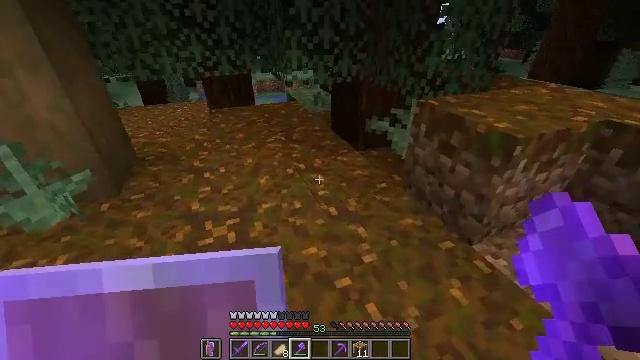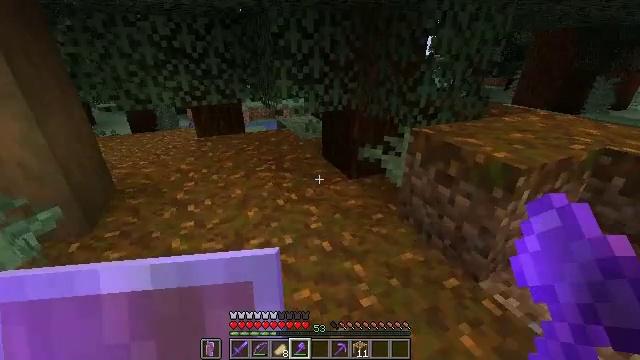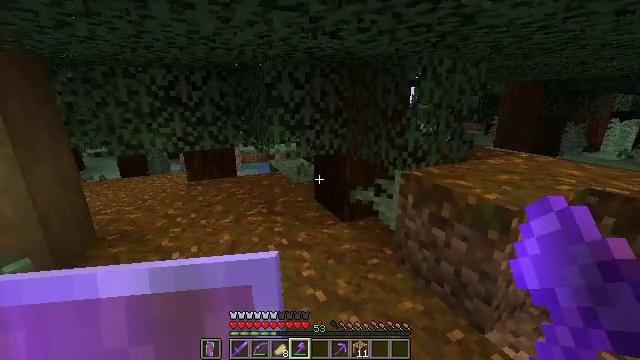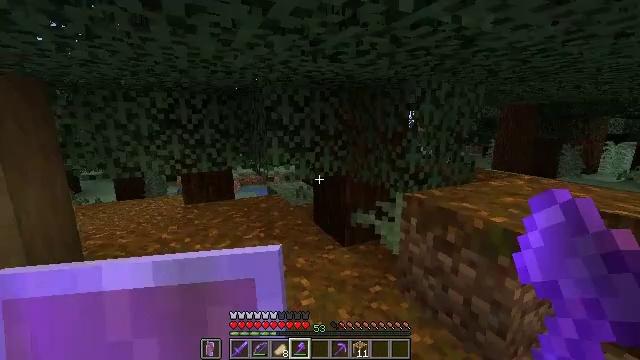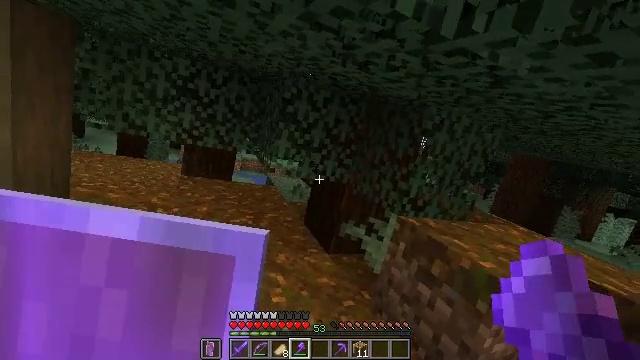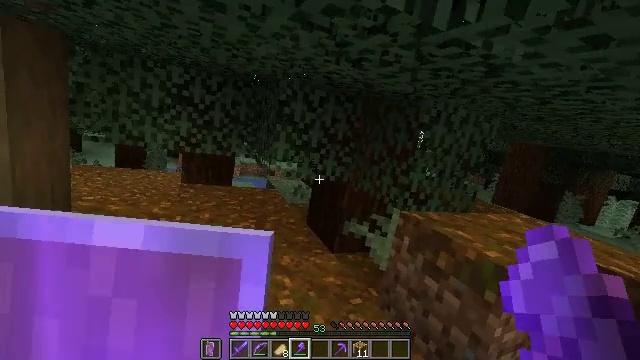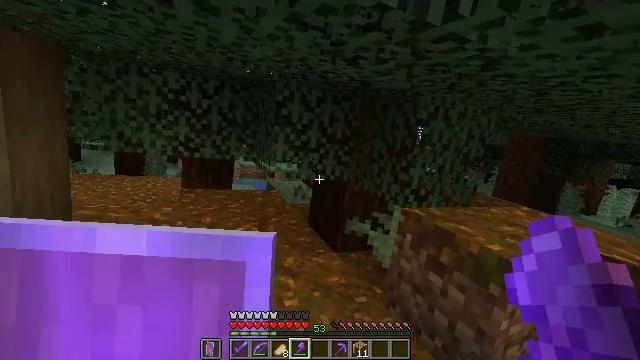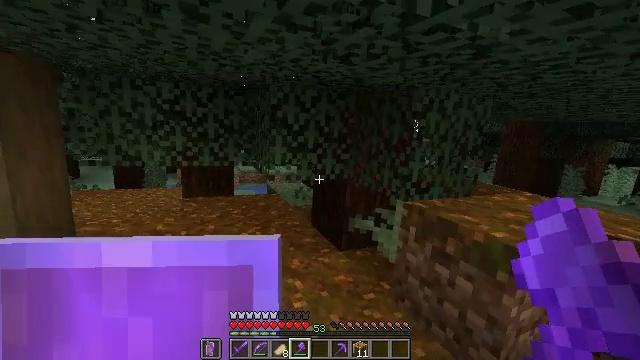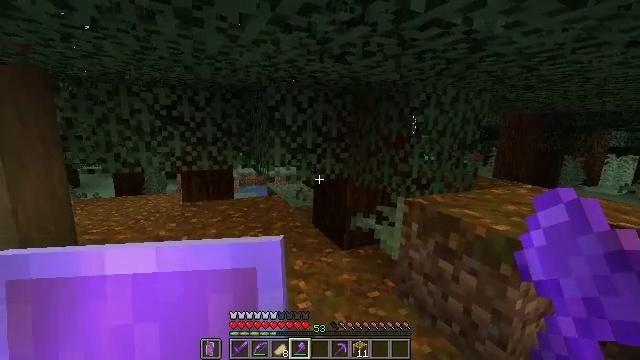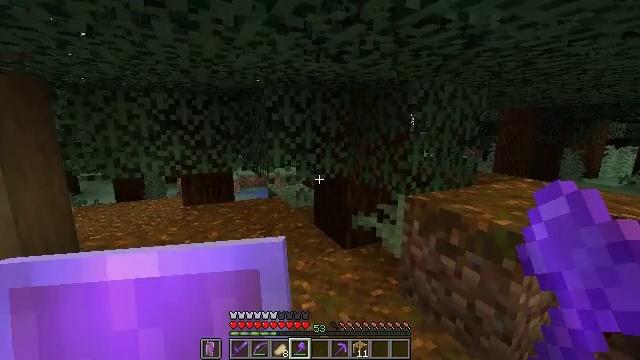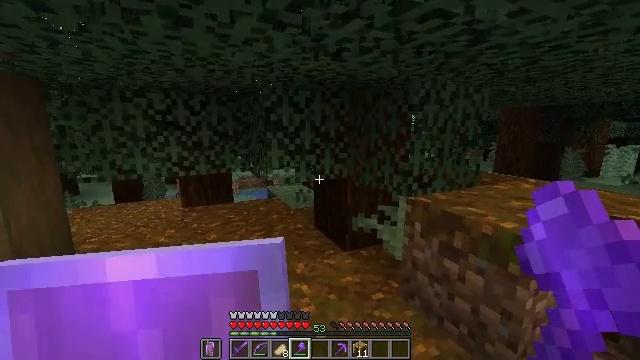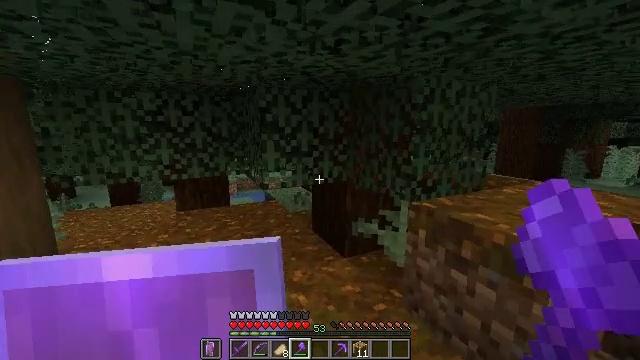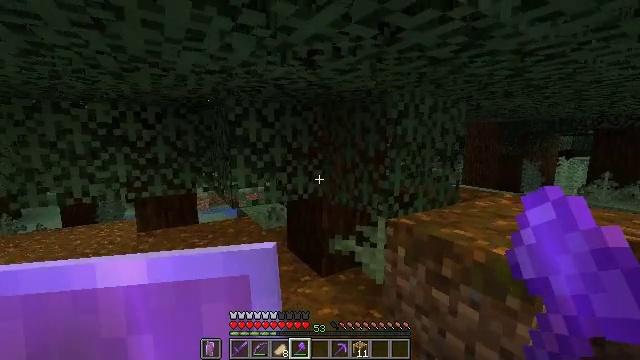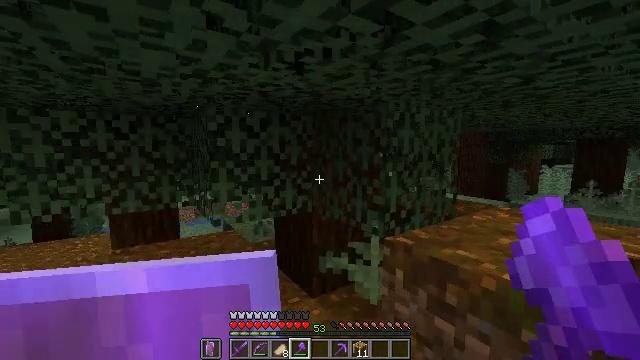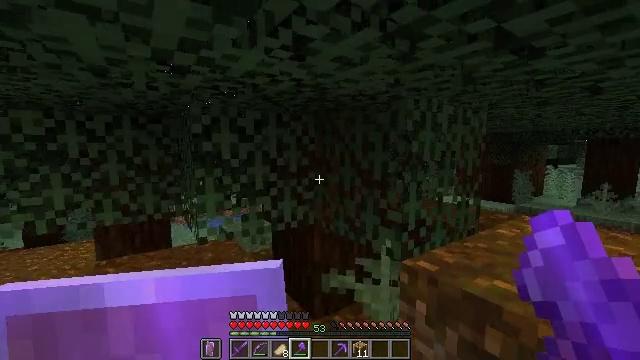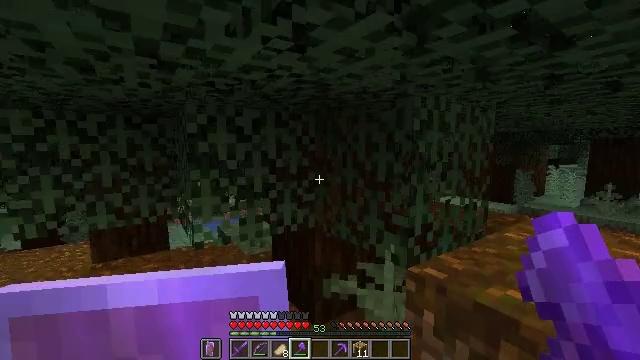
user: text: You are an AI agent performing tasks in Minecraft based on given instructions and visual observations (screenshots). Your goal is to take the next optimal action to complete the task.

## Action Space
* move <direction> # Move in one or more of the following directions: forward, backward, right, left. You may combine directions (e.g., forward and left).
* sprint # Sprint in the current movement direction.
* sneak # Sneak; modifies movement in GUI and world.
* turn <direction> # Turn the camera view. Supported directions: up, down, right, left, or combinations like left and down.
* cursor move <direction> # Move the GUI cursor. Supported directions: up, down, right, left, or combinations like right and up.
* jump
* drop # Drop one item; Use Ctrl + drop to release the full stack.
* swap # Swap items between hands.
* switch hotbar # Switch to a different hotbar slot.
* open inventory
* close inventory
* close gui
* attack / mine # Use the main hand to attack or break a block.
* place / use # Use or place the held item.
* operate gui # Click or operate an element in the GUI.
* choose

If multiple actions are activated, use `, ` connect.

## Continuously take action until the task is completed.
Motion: motion action
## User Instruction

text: Gather spruce leaves to collect foliage.
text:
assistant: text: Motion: turn right and up
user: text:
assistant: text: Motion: turn right and up
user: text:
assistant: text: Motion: turn up
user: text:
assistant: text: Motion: no_op
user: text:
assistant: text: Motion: no_op
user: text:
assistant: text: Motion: no_op
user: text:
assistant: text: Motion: no_op
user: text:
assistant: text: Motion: no_op
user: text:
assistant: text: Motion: no_op
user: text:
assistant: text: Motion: move forward
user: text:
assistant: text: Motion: move forward
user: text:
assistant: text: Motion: move forward, turn right and up
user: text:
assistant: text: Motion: move forward, turn right and up
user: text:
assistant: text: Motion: move forward
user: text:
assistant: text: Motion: move forward
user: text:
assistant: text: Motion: move forward, attack / mine
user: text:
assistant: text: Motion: attack / mine
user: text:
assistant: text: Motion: attack / mine
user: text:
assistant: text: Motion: attack / mine
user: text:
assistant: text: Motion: attack / mine
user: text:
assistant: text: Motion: no_op
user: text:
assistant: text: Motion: no_op
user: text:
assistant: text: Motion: no_op
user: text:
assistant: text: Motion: no_op
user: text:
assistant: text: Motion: no_op
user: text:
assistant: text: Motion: no_op
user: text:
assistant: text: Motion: attack / mine
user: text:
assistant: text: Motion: turn right and down, attack / mine
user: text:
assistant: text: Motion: turn right, attack / mine
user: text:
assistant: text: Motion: attack / mine